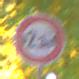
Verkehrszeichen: TatsaechlicheBreite2Komma3
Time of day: Night
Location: Outdoor (Urban)
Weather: PartlyCloudy
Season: NotSpecified
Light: Natural